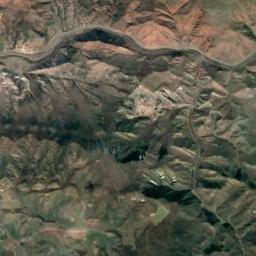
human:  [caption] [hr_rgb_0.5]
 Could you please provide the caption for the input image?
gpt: There is the mountain of uneven .

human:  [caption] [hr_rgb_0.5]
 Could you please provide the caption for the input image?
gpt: The mountain is consist of half of black soil and half of yellow soil .

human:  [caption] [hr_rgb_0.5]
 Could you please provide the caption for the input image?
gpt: Thirty percent of the area on this mountain is covered by vegetation .

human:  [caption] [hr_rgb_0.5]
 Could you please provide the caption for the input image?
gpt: The folded mountain consists of some ridges and valleys and is covered with some vegetation .

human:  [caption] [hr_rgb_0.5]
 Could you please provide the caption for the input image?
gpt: There are some ridges and green mosses on the mountain .